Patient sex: M
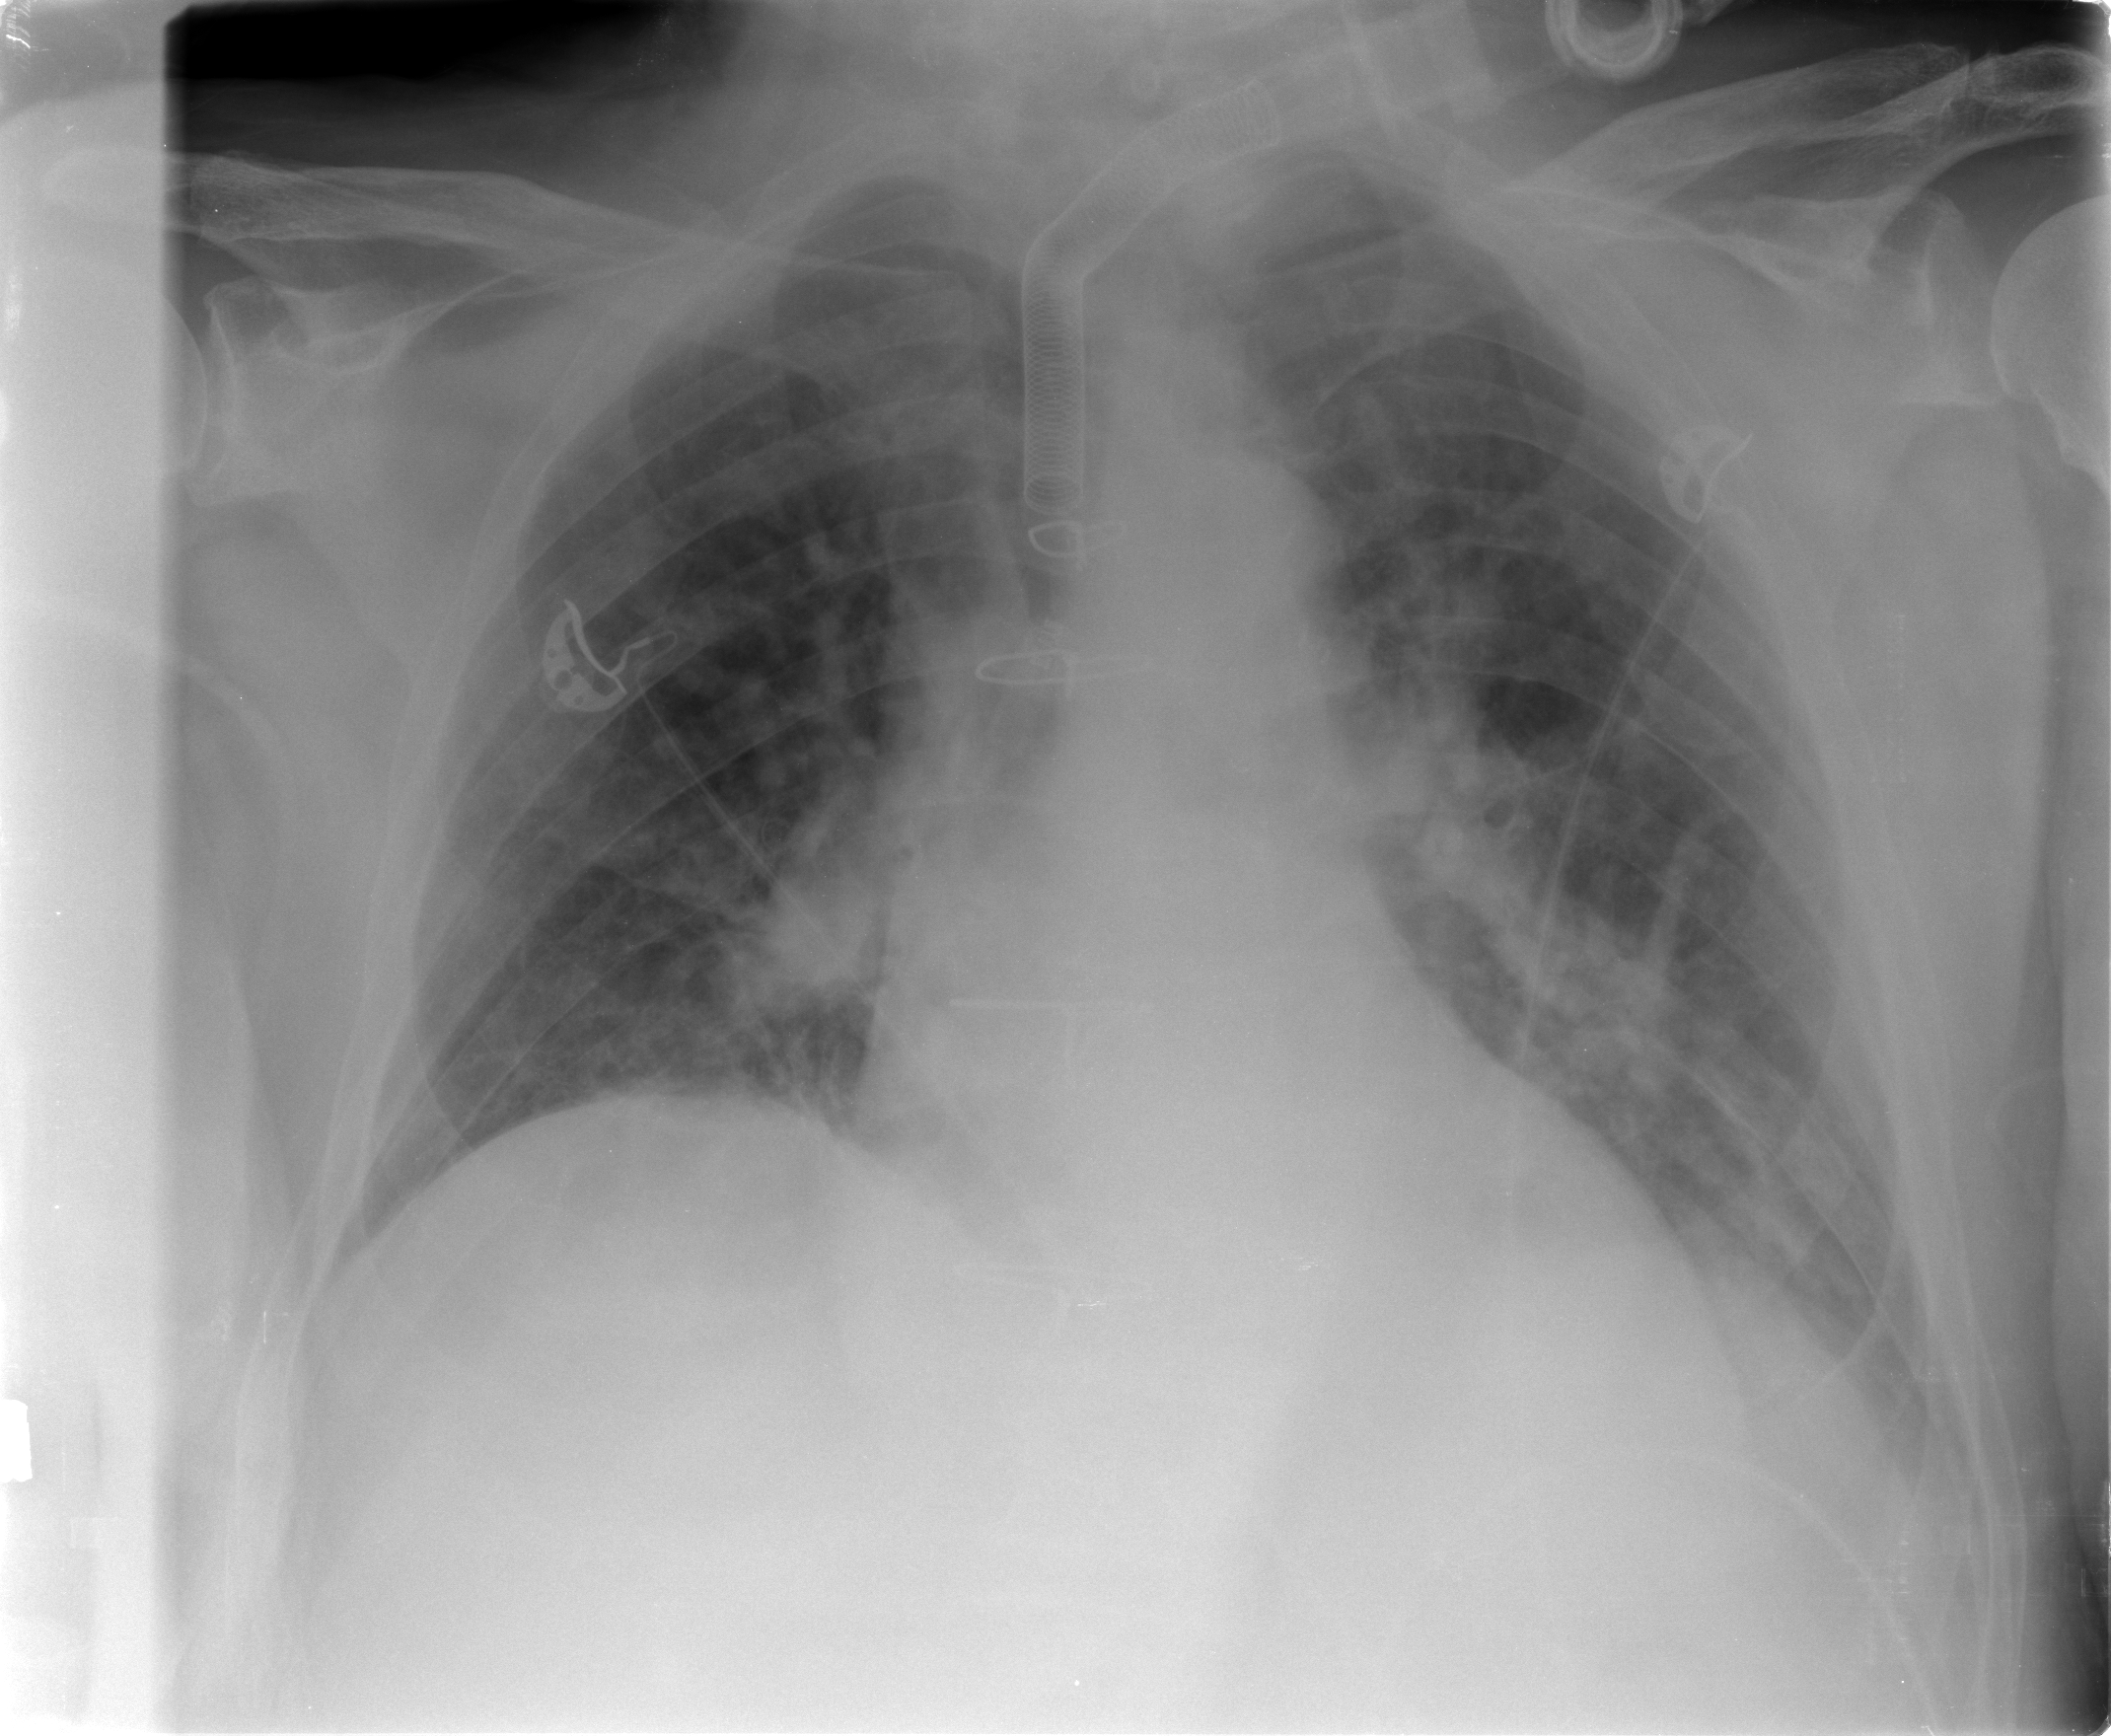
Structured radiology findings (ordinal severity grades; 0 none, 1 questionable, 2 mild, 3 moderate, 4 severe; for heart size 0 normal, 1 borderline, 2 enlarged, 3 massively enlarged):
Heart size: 2
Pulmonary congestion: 2
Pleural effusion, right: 0
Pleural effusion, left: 2
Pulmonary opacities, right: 1
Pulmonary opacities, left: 1
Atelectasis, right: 2
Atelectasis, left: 2